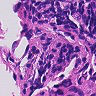
Metastatic tissue present: no